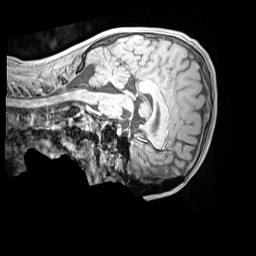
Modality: MP2RAGE
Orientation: sagittal
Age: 11
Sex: male
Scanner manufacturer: siemens
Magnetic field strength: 3 T
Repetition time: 4 s
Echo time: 0.00303 s